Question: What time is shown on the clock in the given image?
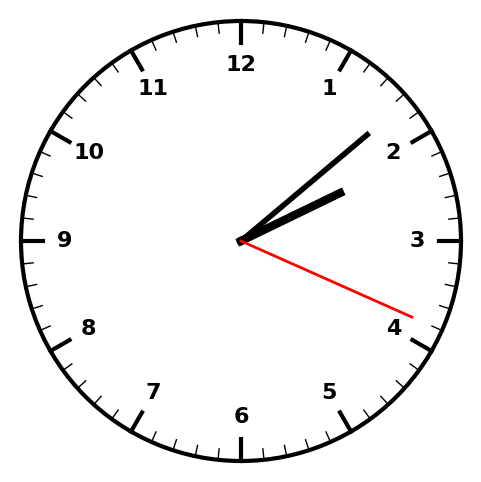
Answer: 02:08:19